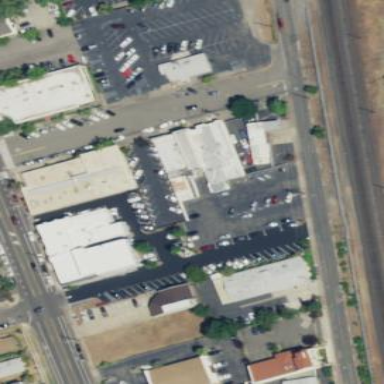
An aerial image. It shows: Retail area.